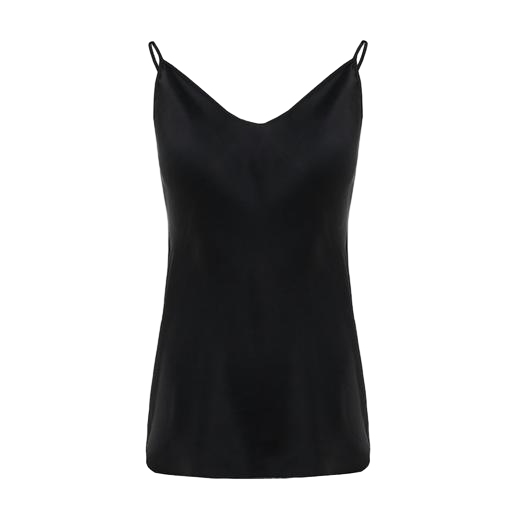
black chelsea cami, black samantha camisole, black v-neck cami, white background